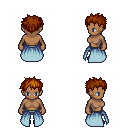
a pixel art fantasy rpg character, female body template, human, dark skin, overskirt, teal pants, brunette bedhead hairstyle, four views (front, back, left, right), 2x2 character sprite sheet, small pixel art, hard edges, no anti-aliasing